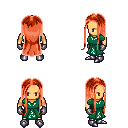
a pixel art fantasy rpg character, male body template, human, tanned skin, sash dress, gold greaves, red extra-long hairstyle, metal gloves, metal boots, four views (front, back, left, right), 2x2 character sprite sheet, small pixel art, hard edges, no anti-aliasing